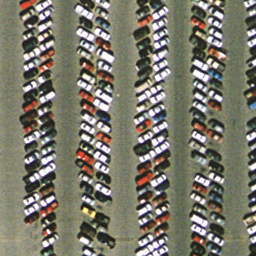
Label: parkinglot